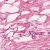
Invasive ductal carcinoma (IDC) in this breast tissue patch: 0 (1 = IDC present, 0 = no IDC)